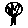
Label: tree